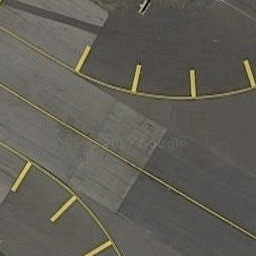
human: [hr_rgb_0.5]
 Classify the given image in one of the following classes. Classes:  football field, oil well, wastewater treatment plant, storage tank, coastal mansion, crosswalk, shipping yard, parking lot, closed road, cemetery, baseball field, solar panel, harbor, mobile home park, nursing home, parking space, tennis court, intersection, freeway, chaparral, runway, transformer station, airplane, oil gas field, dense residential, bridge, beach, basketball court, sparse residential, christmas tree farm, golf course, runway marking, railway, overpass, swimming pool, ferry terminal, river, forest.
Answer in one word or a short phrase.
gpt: runway marking